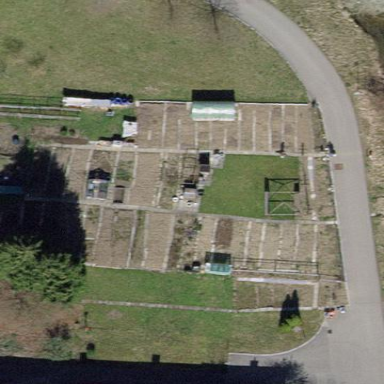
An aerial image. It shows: Area designated for allotments.